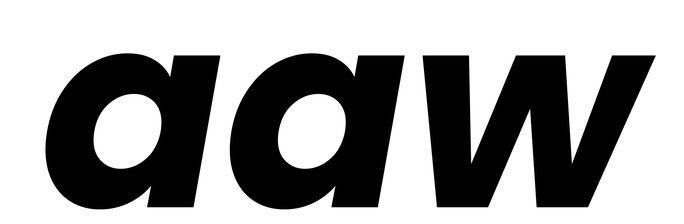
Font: Poppins-BoldItalic